Question: Ok, so now I have my boxes all sorted, I would like to try and align an image and some text next to a picture. I would like the text to go at the top and the email logo to go at the bottom as seen on below image

'''
#nav1 {
width: 1000px;
height: 100px;
background-color: #F90;
}
#pic {
width: 200px;
height: 67px;
margin-top: 15px;
float: right;
margin-right: 15px;
}
<div id="container">
<div id="nav1">
<div id="pic">
<img src="email.png" />
<img src="photo.jpg" align="right" />
</div>
</div>
</div>
'''
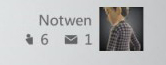
Answer: I have created a <URL> with dummy images, that displays information the way that your image shows. Or close to what you want/need.
## HTML
'''
<div class="user">
<img class="avatar" src="http://lorempixel.com/64/64/people"/>
<div class="name">Mahatma Gandhi</div>
<div class="people">6</div>
<div class="emails">1</div>
</div>
'''
## CSS
'''
.user
{
background-color: #ebebee;
display: inline-block;
padding: 5px;
text-align: right;
}
.avatar {
float: right;
margin-left: 6px;
}
.name
{
height: 48px;
font-size: 1.25em;
text-align: right;
white-space: nowrap;
margin-right: 70px;
}
.people, .emails
{
height: 16px;
display: inline-block;
margin-right: 10px;
padding-left: 20px;
background-position: left top;
background-repeat: no-repeat;
}
.people { background-image: url(http://lorempixel.com/16/16/1); }
.emails { background-image: url(http://lorempixel.com/16/16/2); }
'''